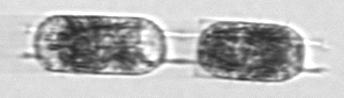
Label: Hemiaulus